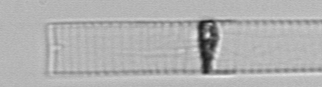
Label: Dactyliosolen_blavyanus